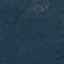
Land use / land cover class: Forest